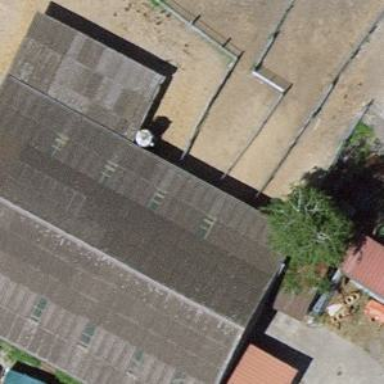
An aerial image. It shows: Group of garages.